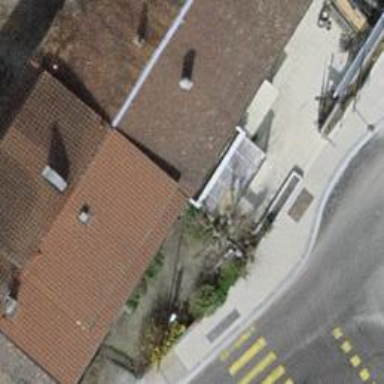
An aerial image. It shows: Restaurant.